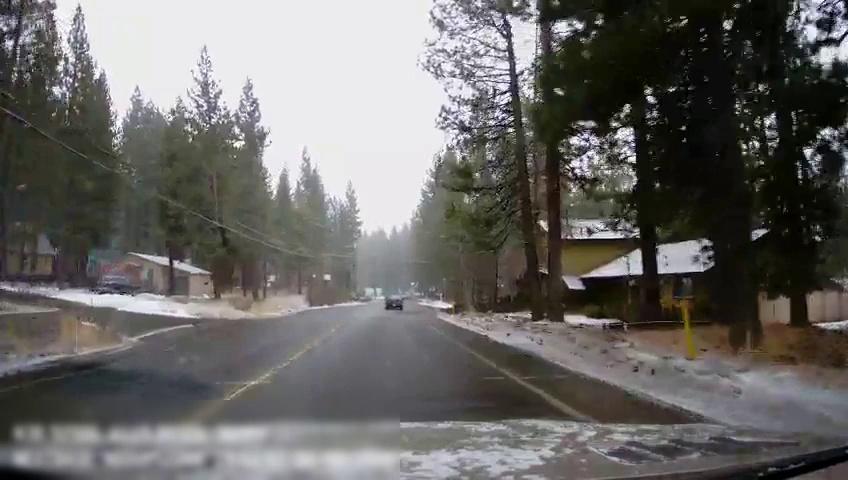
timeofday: Day
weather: Snowy
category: Drivable Space
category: Vehicles | SUV
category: Lanes | Current Lane
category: Lanes | Current Lane